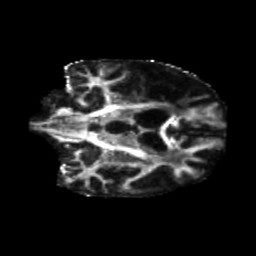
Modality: FA
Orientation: coronal
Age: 58
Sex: male
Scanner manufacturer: siemens
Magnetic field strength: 3 T
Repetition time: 5.25 s
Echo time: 0.08 s